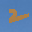
Label: 2